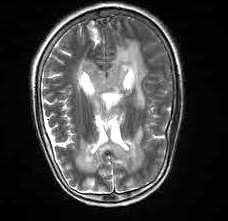
Label: notumor